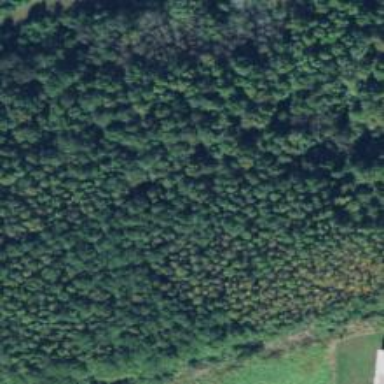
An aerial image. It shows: Beautiful woodland area.